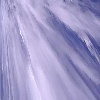
Label: cloud